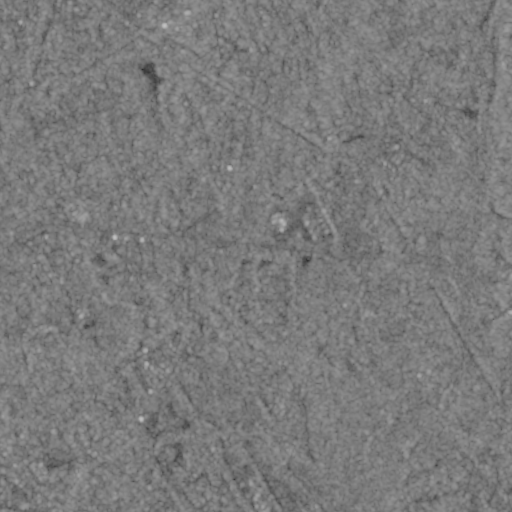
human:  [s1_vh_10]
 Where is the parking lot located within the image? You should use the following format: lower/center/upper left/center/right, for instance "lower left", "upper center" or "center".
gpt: The parking lot is located in the lower left of the image.
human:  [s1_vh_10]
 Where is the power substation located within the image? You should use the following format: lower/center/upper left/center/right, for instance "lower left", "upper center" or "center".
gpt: The power substation is located in the upper left of the image.
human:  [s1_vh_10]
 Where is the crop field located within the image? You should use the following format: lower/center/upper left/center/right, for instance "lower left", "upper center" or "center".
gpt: There is no crop field in the image.

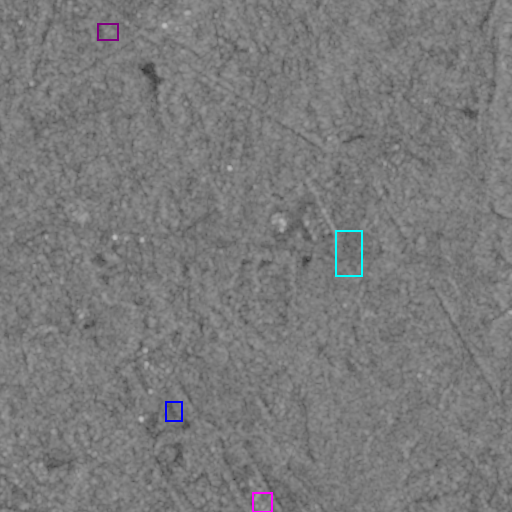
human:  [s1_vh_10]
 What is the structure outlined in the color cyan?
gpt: The structure outlined in cyan is a park.
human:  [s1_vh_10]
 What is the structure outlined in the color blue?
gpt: The structure outlined in blue is a parking lot.
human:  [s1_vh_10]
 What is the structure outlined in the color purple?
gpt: The structure outlined in purple is a power substation.
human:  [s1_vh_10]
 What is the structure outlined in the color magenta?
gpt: The structure outlined in magenta is a building.
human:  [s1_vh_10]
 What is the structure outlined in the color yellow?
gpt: There is no yellow outline.